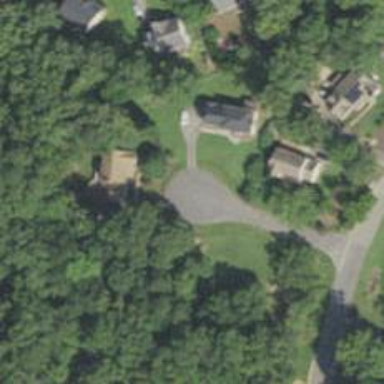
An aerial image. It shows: Driveway.